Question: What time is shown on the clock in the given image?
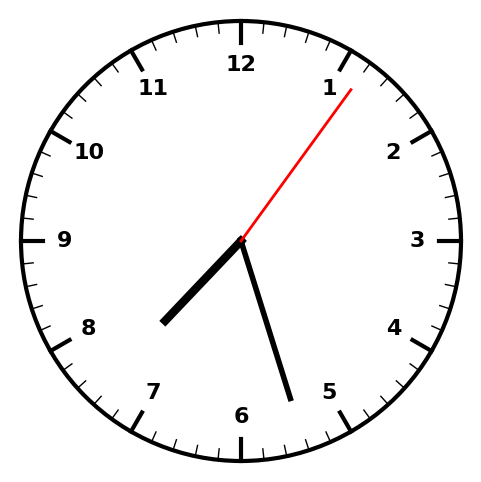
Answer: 07:27:06